Question: I am using GitHub in RStudio, but for some reason not all of the GitHub functionality appears in the Git tab (see image below)

I have uninstalled RStudio and R once, and have deleted and re-cloned the repository. Why might this be happening, and how might I fix it? Thanks in advance.
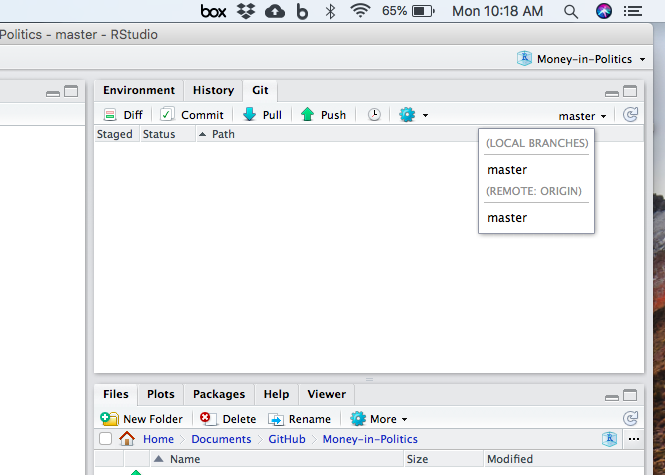
Answer: You're using an older version of RStudio! Version 1.1.447 has the branch icon. You can download it here:
<URL>